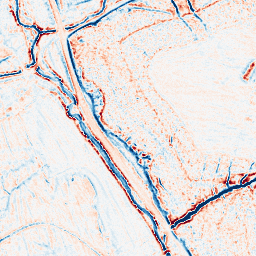
Category: edge_preserving
Decomposition family: bilateral
Decomposition parameters: d: 9
sigma_color: 25
sigma_space: 150
Upsampling method: quadratic
Upsampling parameters: scale: 8
Upsampling scale: 8